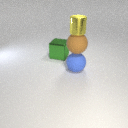
large blue rubber sphere below large brown rubber sphere